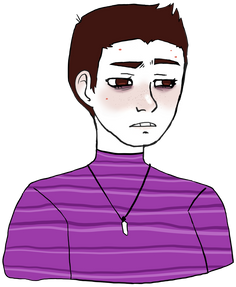
Label: 5_Twinkjak